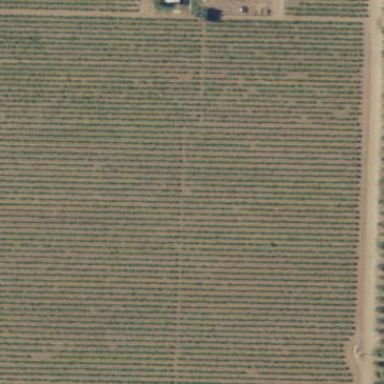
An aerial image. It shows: Vineyard.